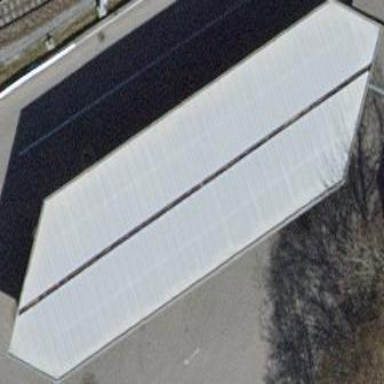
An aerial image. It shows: View of roof of building.